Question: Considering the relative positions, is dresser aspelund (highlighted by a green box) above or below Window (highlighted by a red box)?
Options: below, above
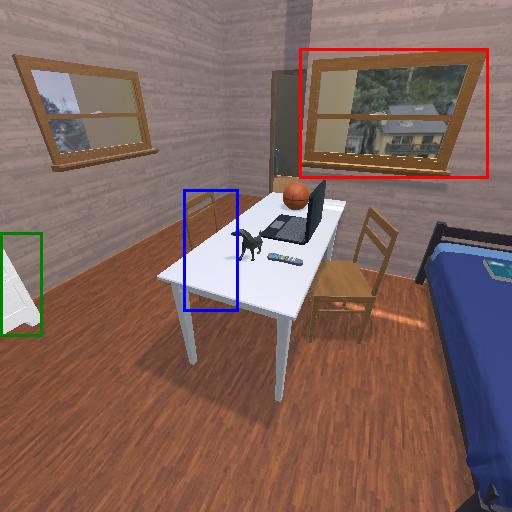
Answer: below